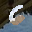
Label: 6